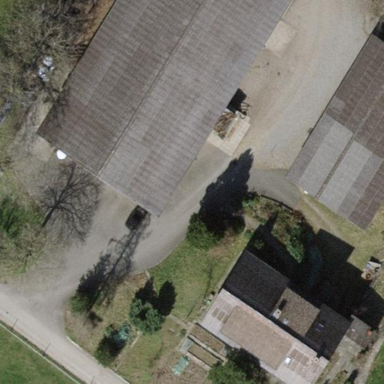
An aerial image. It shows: Farmyard area.